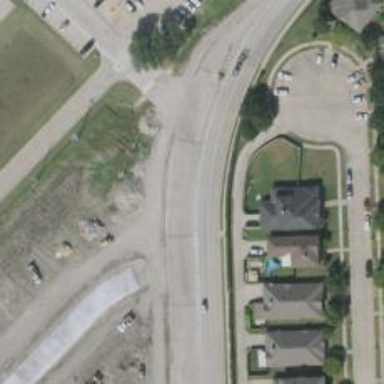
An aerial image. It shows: Tertiary road.